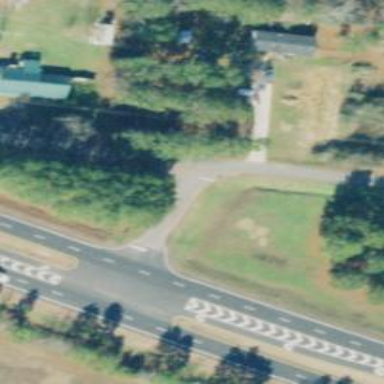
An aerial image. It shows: Road with stop sign.